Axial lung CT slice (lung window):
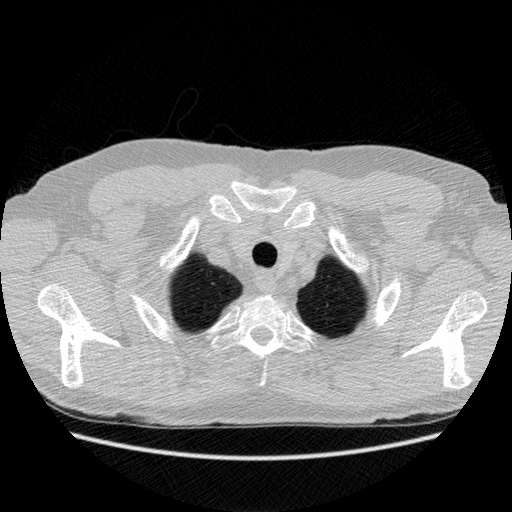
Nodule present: no